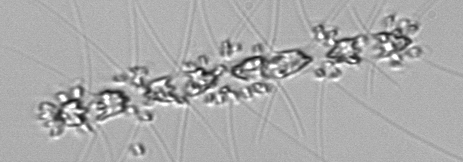
Label: Chaetoceros_didymus_TAG_external_flagellate